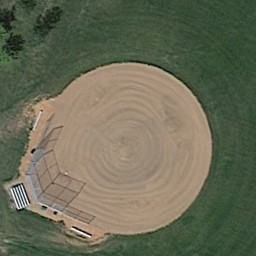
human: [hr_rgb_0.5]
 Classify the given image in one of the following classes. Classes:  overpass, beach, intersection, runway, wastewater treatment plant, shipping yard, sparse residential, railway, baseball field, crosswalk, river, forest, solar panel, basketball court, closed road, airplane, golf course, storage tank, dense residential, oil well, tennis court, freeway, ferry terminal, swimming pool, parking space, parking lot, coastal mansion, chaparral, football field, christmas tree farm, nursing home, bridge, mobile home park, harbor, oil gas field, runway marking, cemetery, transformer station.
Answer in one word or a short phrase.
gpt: baseball field